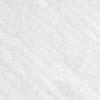
Label: no_change